Question: I am splitting a string based on a pipe '|' character in scala. I see two different options to do this. I am surprised to see I got two different results in different scenarios.
Check this out:
>
In case of string, it also returned pipe character while in case of character it returned the results as expected.
I am curious to know the difference in both of these.
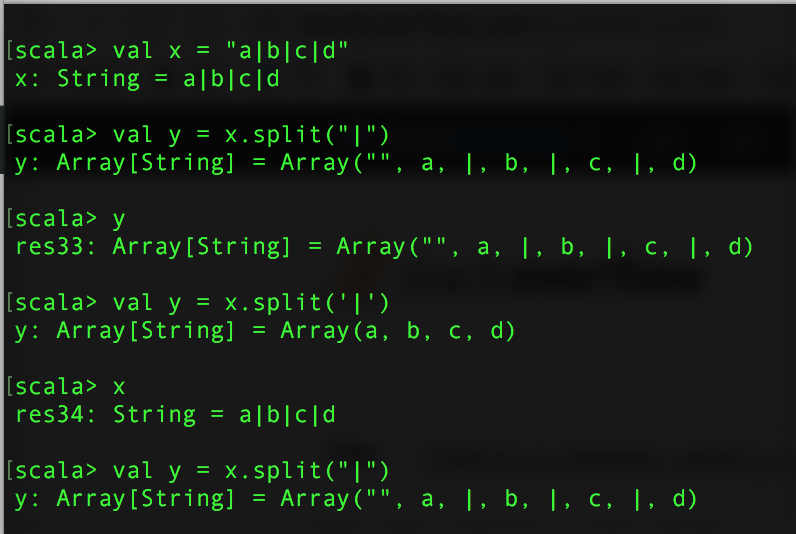
Answer: The thing is when you are providing a 'String' parameter this 'String' can be a regular expression. And '|' is a special character in the world of regular expressions.
This will become more clear to you after following example,
'''
scala> val s1 = "abcdef"
s1: String = abcdef
scala> s1.split("|")
res7: Array[String] = Array(a, b, c, d, e, f)
'''
If you want to get the desired result you will have to escape '|' using '\'
'''
scala> val s1 = "abcdef"
s1: String = abcdef
scala> s1.split("\|")
res7: Array[String] = Array(abcdef)
'''